Question: I have an api as part of my rails app, when a call comes in the controller responds with;
'''
render plain: "OK - Request accepted",status: :ok, content_type: "text/html"
'''
the output in terminal is
'''
OK - Request accepted%
'''

what does the percentage sign mean and where does it come from?
can I remove it?
( I'm accessing the url via curl and using iterm )
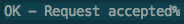
Answer: It's your shell prompt.
Configure 'curl' to add a newline to the output -- cf <URL>
Look example:
'''
bash: PS1=foo
foo: curl -H -i 'http://localhost:3000/'
OK - Request acceptedfoo:
'''
add with '
':
'''
foo: curl -H -i 'http://localhost:3000/' -w '
'
OK - Request accepted
foo:
'''